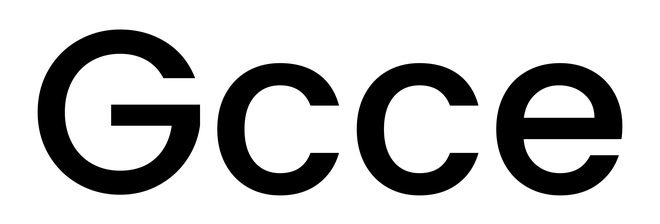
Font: Poppins-Medium